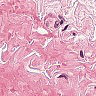
Metastatic tissue present: no